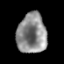
Tissue: prostate
Cell type: T cells
Senescence score: 0.3493
Nuclear area (px): 1158
Mean DAPI intensity: 140.184